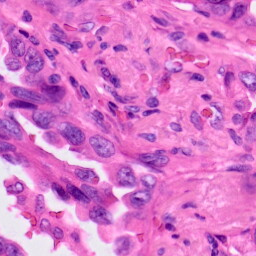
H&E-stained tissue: Lung